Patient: sex F, age 61
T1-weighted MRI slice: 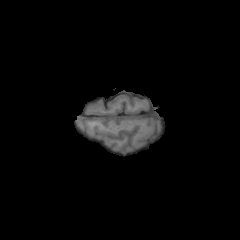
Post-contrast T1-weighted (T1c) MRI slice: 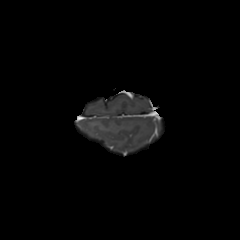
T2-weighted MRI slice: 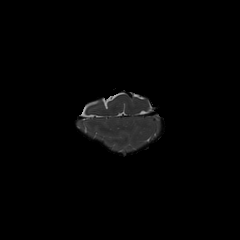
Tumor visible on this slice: no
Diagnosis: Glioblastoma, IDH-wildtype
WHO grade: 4